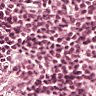
Metastatic tissue present: no